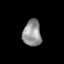
Tissue: skin
Cell type: Epithelial cells
Senescence score: 0.1842
Nuclear area (px): 472
Mean DAPI intensity: 146.142